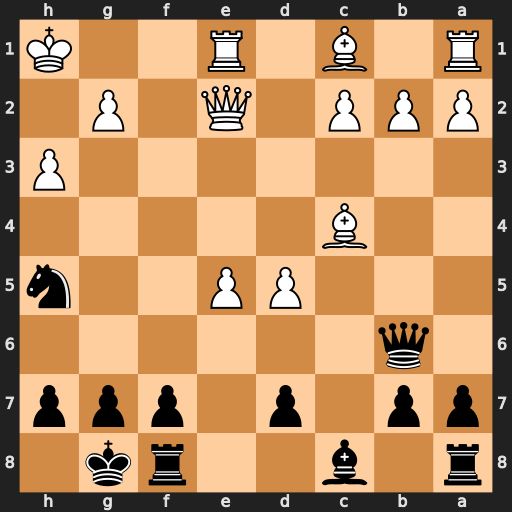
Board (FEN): r1b2rk1/pp1p1ppp/1q6/3PP2n/2B5/7P/PPP1Q1P1/R1B1R2K
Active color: b
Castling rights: -
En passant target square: -
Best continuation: Ng3+ Kh2 Nxe2